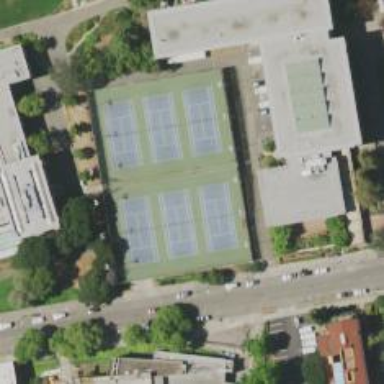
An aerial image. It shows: Sports center with tennis facility.